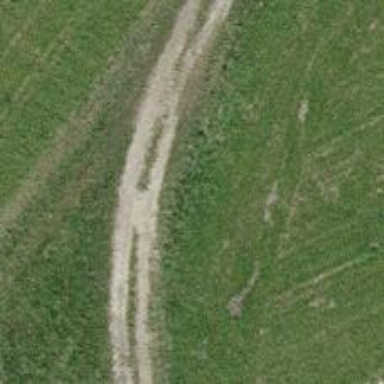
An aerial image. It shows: Gravel path.